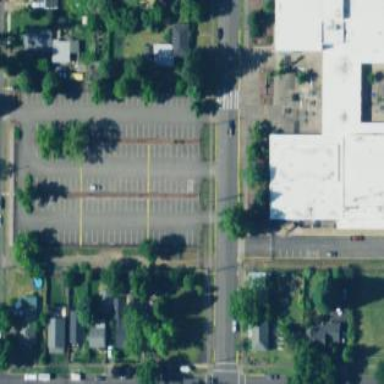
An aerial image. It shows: Parking area with asphalt surface.